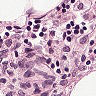
Metastatic tissue present: no